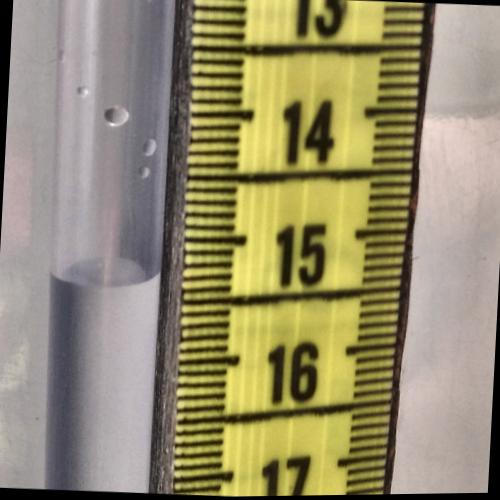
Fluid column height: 15.3 cm